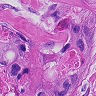
Metastatic tissue present: yes